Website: home-depot
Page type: account-dashboard
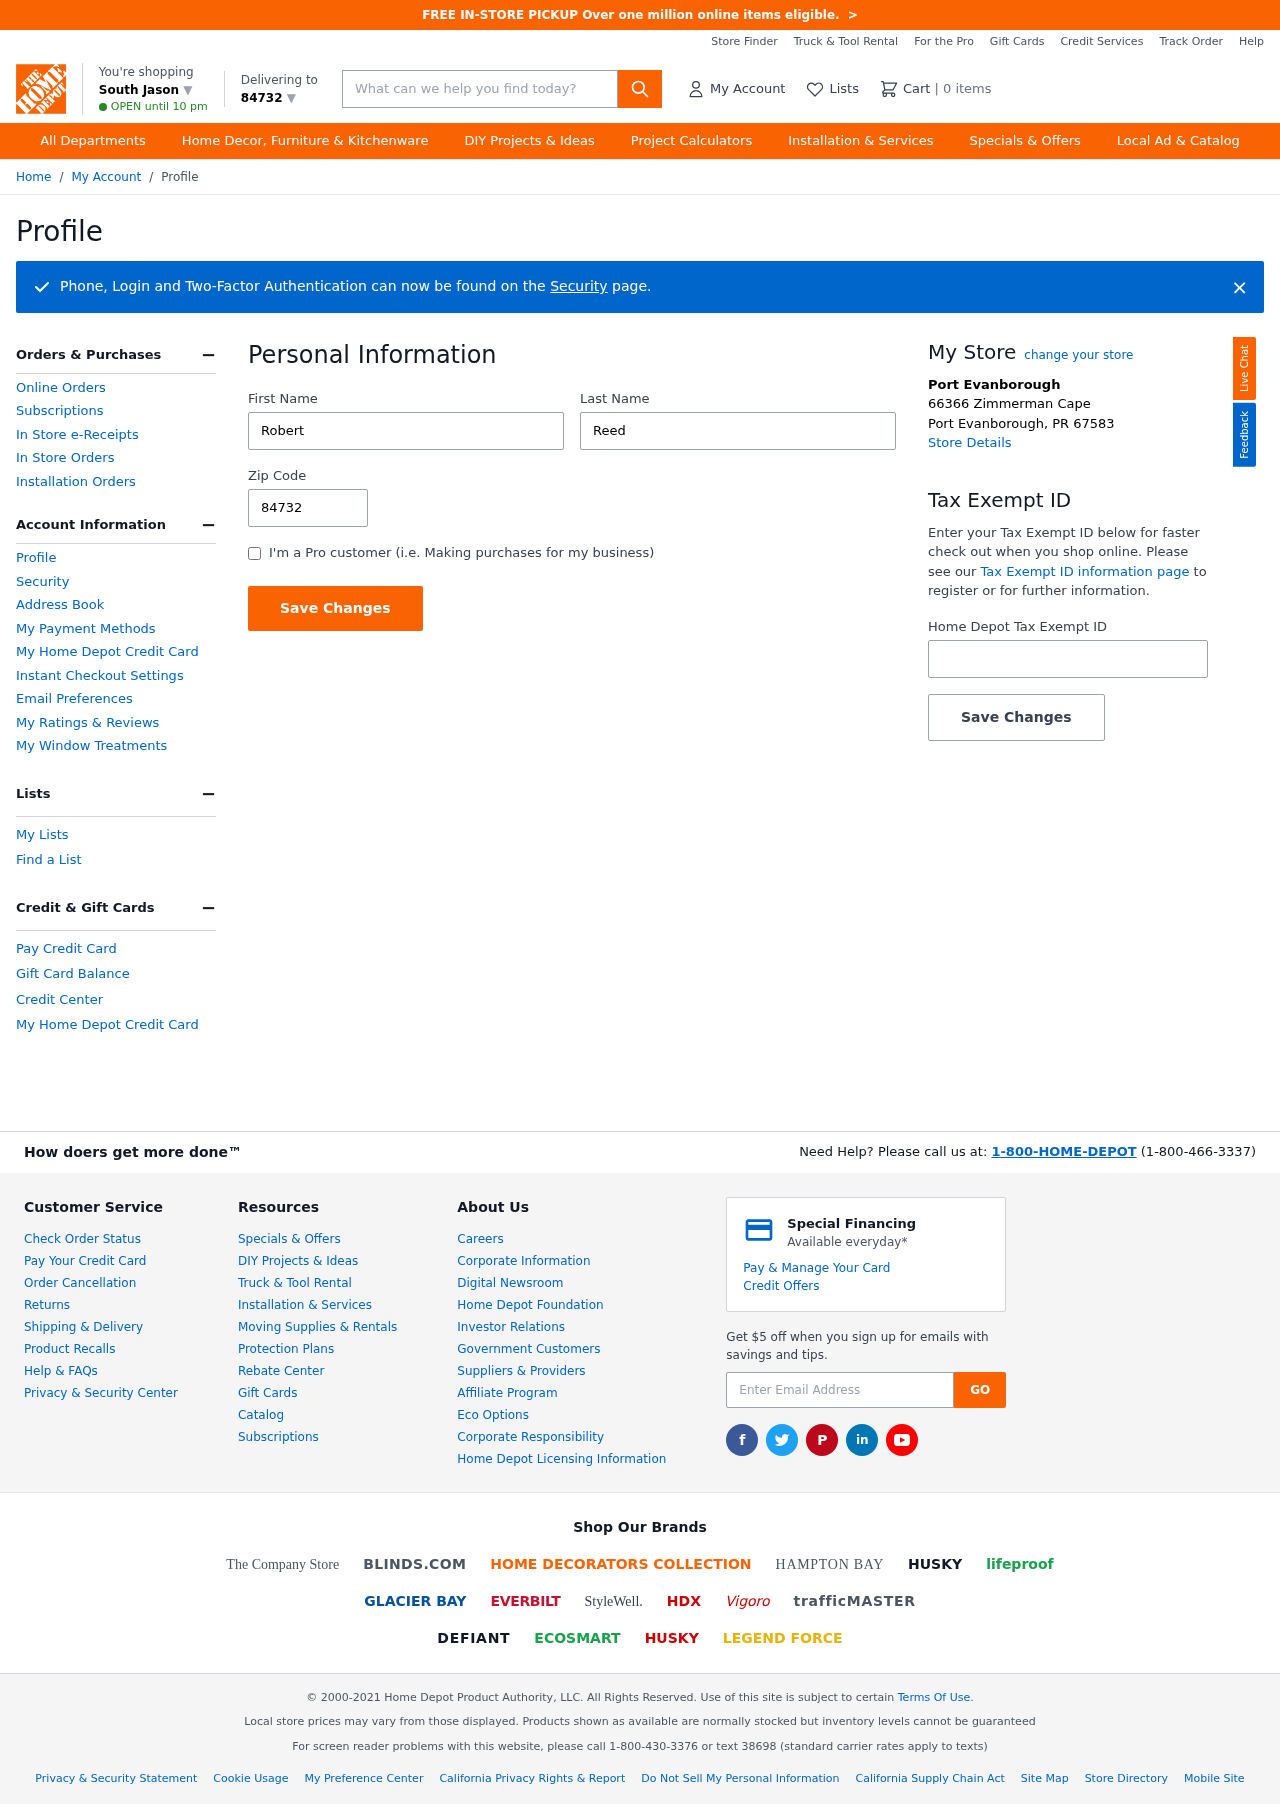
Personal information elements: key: PII_CITY
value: South Jason ▼
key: PII_FIRSTNAME
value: Robert
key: PII_LASTNAME
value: Reed
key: PII_LOCATION1_CITY
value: Port Evanborough
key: PII_LOCATION1_CITY_STATE_ZIP
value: Port Evanborough, PR 67583
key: PII_LOCATION1_STREET
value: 66366 Zimmerman Cape
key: PII_POSTCODE
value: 84732 ▼
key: PII_POSTCODE
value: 84732
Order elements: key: ORDER_NUM_ITEMS
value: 0
Search elements: key: HEADER_SEARCH
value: What can we help you find today?